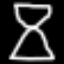
Label: hourglass